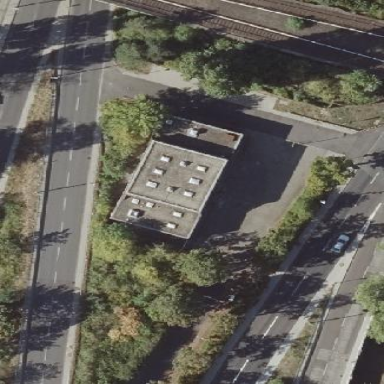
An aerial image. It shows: Pumping station building.